Question: []
The Image is the perfect display of my problem.
I have a .txt file. containing the alphabet: a b c d e f g h i ...
I want to insert a number with each letter, so the updated file look like this:
'a1 b2 c3 d4 e5 f6' and so on.
How can I do this in Python?
Note: Also, how to do the same when the letters are in a column, not a row?
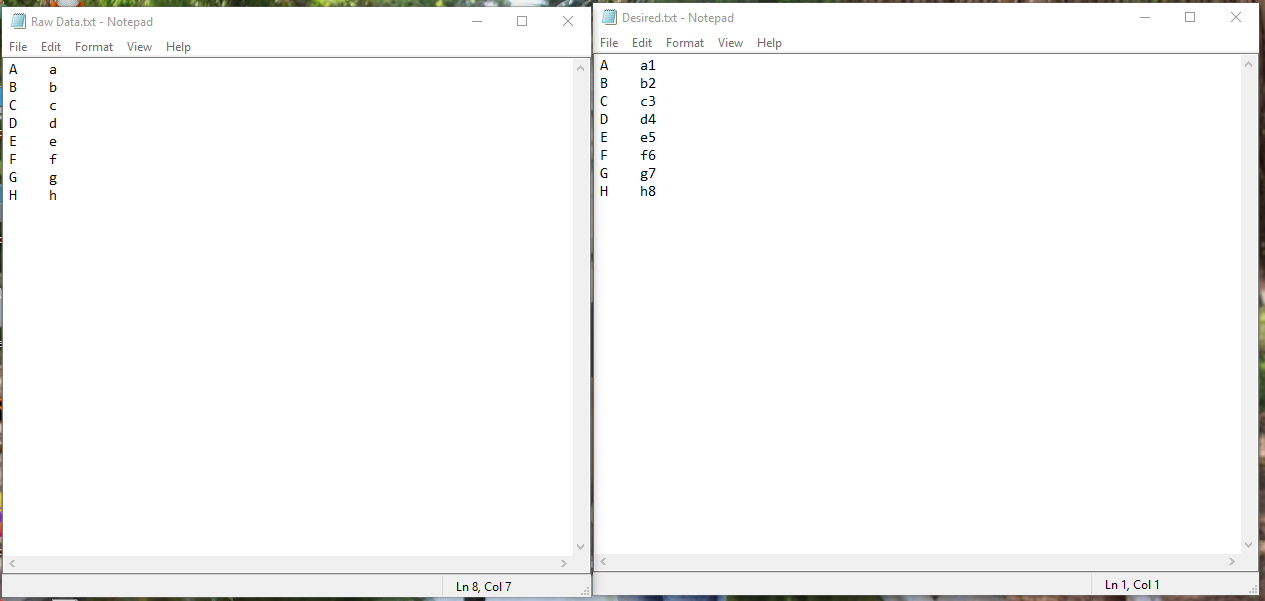
Answer: this is another solution based on your modified question.
you can write the output on the file
'''
with open('s.txt') as s:
alphabet = s.readlines()
i = 1
for l in alphabet:
res = l.split()
print(res[0], " ", (res[1] + str(i)))
i = i+1
'''
Output on the console
'''
A a1
B b2
C c3
D d4
E e5
F f6
G g7
H h8
I i9
J j10
'''